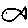
Label: fish